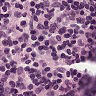
Metastatic tissue present: no